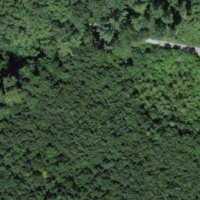
EUNIS habitat code: 44
Species observed at this site:
Cirsium arvense